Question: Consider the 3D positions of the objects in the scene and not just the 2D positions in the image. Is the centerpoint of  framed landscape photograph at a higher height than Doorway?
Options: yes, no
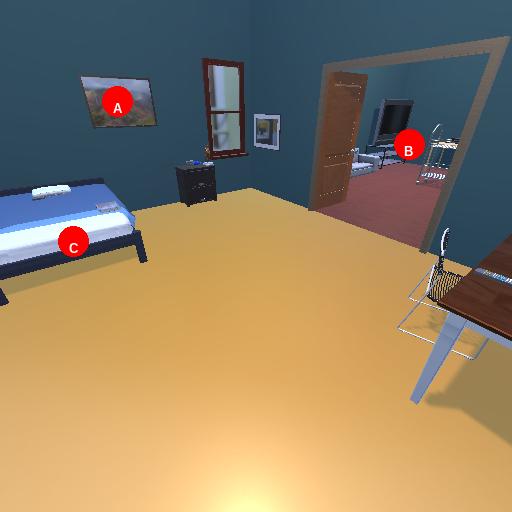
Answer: yes